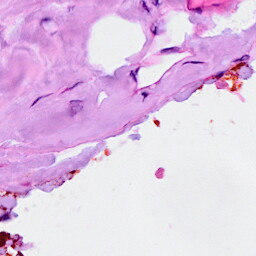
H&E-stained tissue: Breast